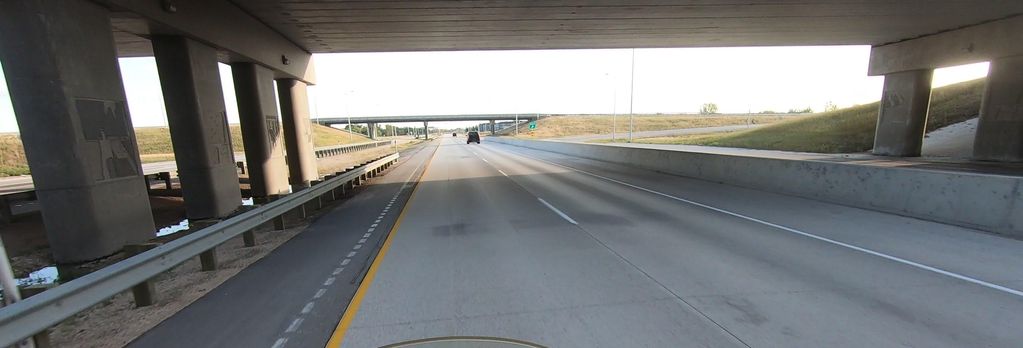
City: winnipeg